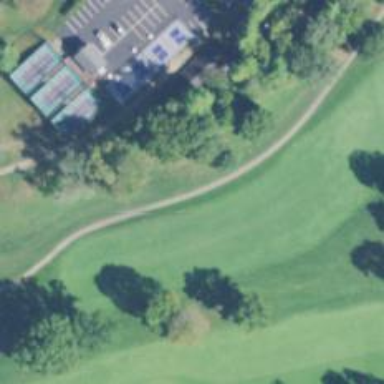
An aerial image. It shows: Path for both road and golf.